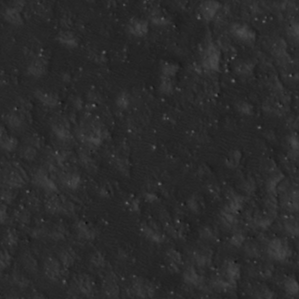
Label: non_frost